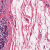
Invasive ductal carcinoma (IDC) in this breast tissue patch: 0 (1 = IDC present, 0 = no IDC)